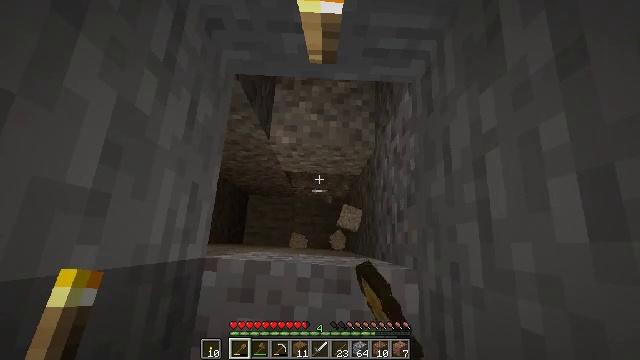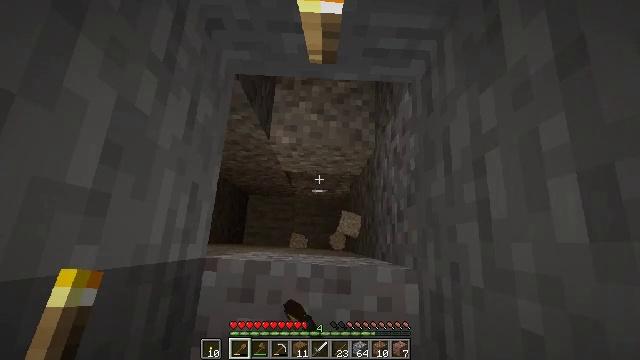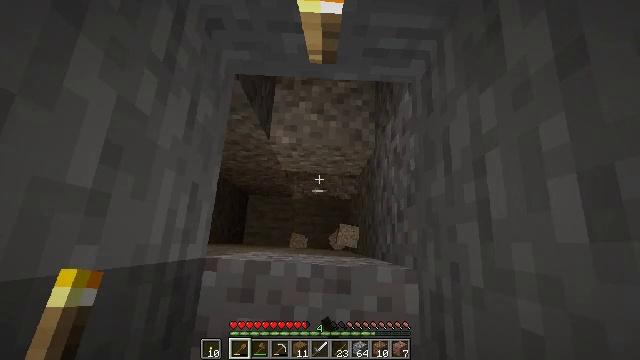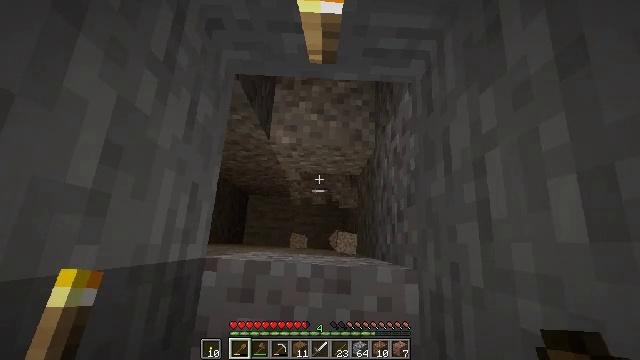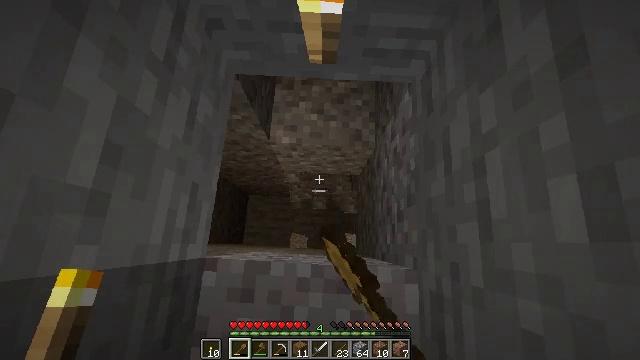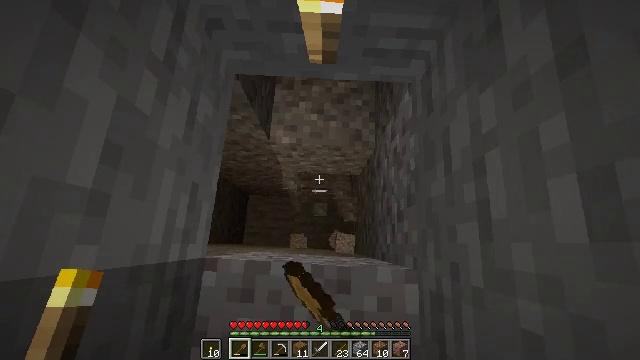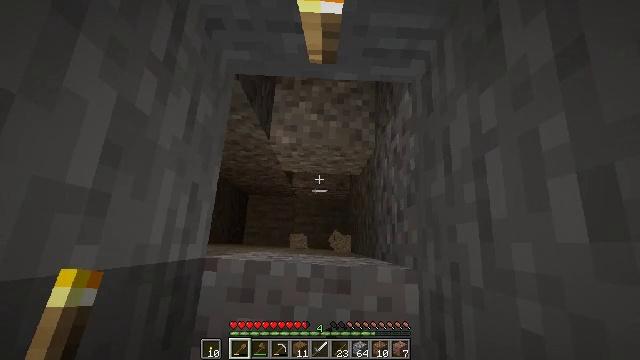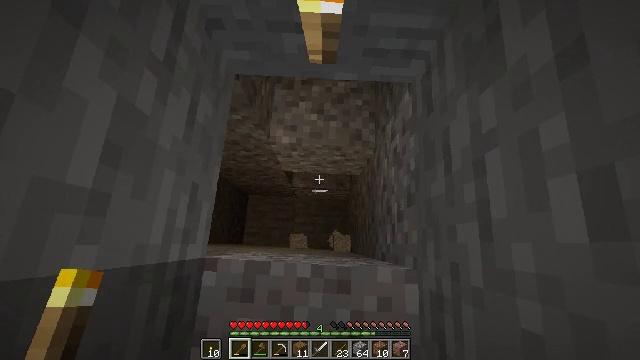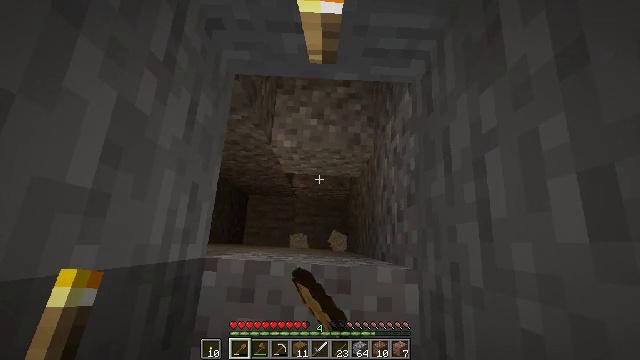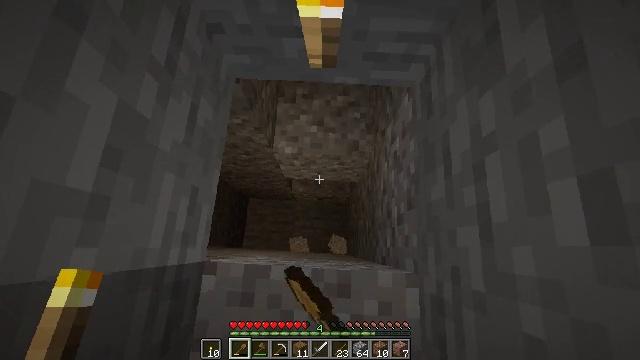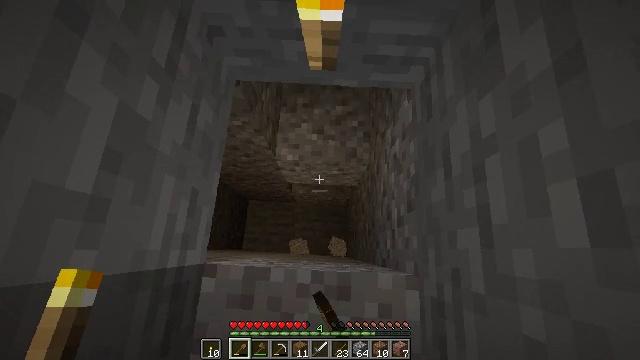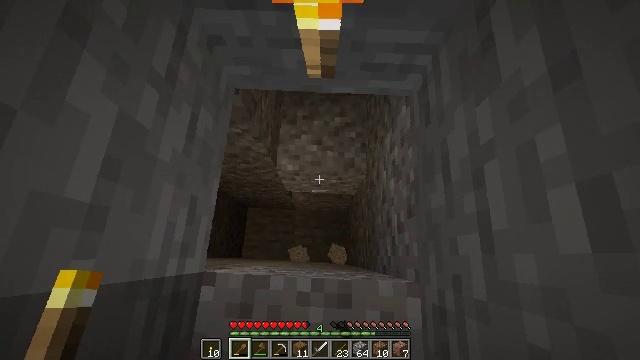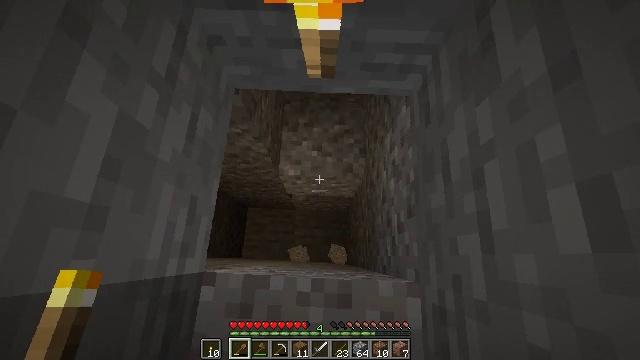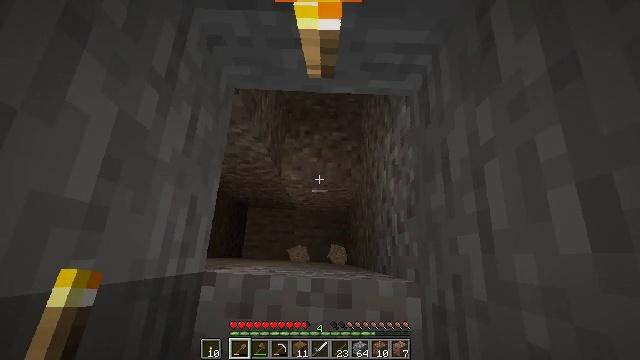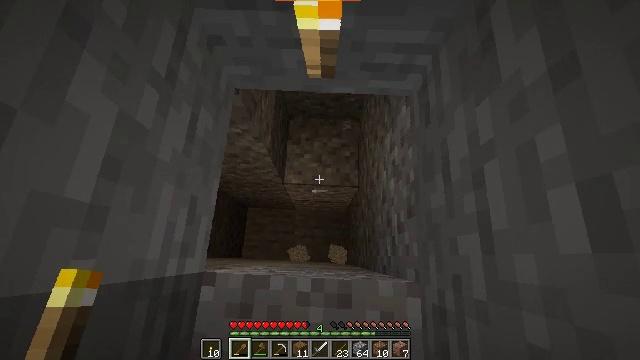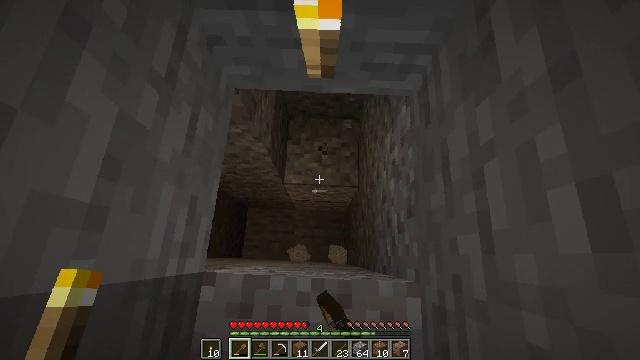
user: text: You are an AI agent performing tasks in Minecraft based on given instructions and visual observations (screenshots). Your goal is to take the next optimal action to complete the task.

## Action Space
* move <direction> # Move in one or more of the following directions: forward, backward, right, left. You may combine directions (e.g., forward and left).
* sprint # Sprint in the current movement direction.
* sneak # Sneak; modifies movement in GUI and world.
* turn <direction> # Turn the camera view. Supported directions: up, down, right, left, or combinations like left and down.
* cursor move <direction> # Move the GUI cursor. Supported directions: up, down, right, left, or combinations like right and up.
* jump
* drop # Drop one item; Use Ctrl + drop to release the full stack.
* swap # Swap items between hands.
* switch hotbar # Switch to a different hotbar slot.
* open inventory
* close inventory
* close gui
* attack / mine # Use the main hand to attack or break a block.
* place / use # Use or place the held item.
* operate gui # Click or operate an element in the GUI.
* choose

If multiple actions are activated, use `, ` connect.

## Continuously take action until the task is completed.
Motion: motion action
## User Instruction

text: Gather gravel by digging.
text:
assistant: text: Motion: sneak, attack / mine
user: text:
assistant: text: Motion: sneak, attack / mine
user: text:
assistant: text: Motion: sneak, attack / mine
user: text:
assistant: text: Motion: sneak, attack / mine
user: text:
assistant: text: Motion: sneak, attack / mine
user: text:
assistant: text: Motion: sneak, attack / mine
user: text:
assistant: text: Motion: sneak, attack / mine
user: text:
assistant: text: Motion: sneak, attack / mine
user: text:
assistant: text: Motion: sneak, attack / mine
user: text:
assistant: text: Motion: sneak, attack / mine
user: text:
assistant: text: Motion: sneak, turn up, attack / mine
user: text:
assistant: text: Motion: sneak, attack / mine
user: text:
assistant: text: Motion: sneak, attack / mine
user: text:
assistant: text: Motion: sneak, attack / mine
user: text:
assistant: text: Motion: sneak, attack / mine
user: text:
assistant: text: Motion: sneak, attack / mine
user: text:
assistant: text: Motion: sneak, attack / mine
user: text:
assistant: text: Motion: sneak, attack / mine
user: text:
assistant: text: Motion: sneak, attack / mine
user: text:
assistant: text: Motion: sneak, attack / mine
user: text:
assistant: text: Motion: sneak, attack / mine
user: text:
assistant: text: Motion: sneak, attack / mine
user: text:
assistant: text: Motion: sneak, attack / mine
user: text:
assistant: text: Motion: sneak, attack / mine
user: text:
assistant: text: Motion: sneak, attack / mine
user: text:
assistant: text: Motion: sneak, attack / mine
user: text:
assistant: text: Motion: sneak, attack / mine
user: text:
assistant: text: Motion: move forward, sneak, attack / mine
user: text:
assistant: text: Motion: move forward, sneak, attack / mine
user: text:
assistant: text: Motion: move forward, sneak, attack / mine